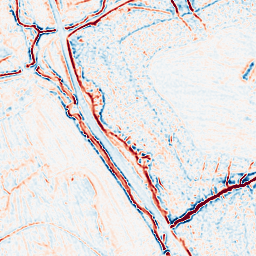
Category: multiscale
Decomposition family: log
Decomposition parameters: sigma: 1
Upsampling method: sinc_hamming
Upsampling parameters: scale: 8
kernel_size: 16
Upsampling scale: 8